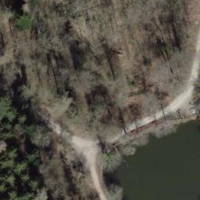
EUNIS habitat code: 41
Species observed at this site:
Filipendula ulmaria